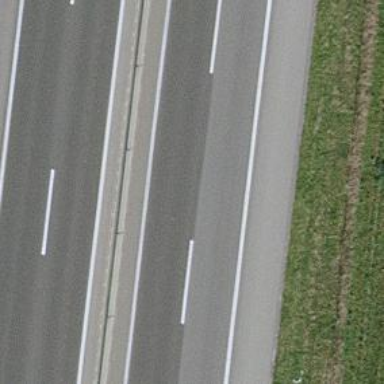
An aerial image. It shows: Asphalt motorway.